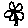
Label: flower